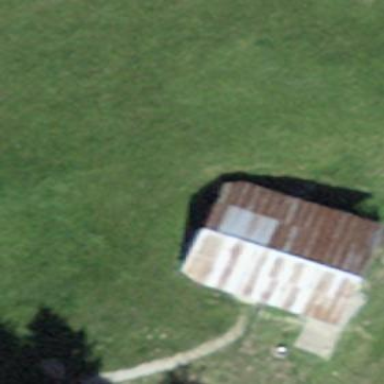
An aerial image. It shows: Rural barn.